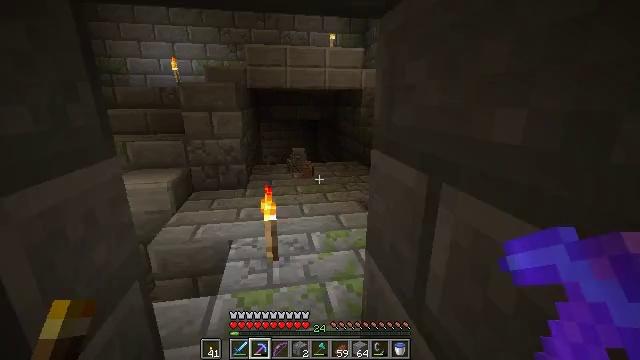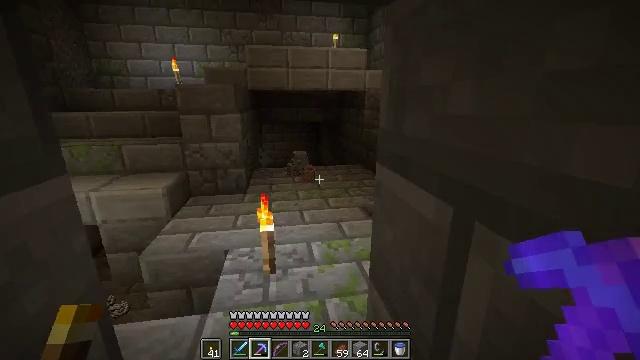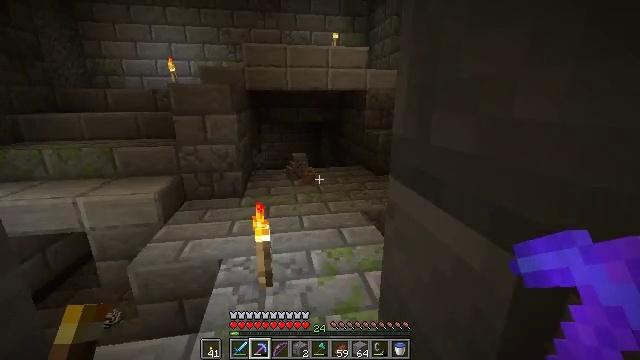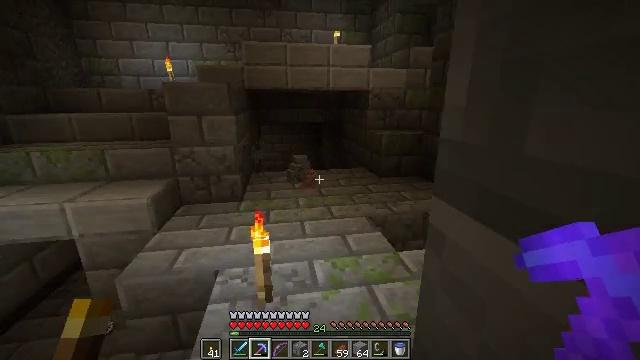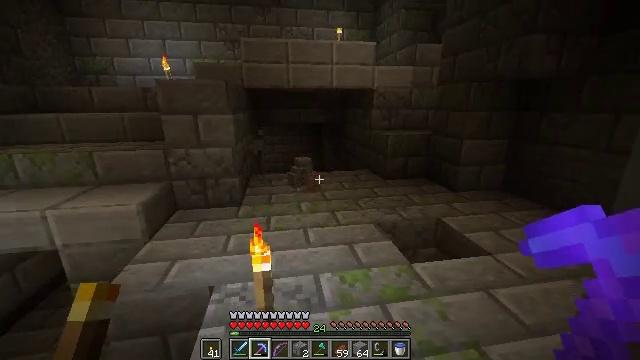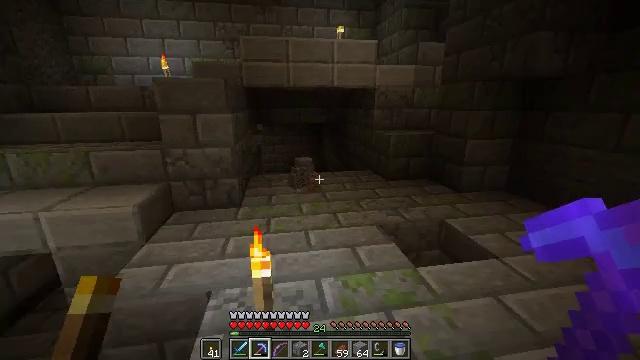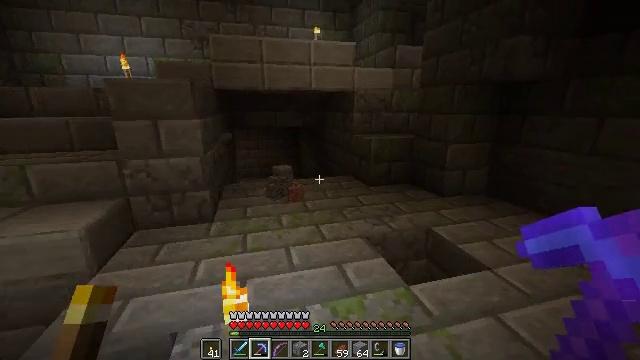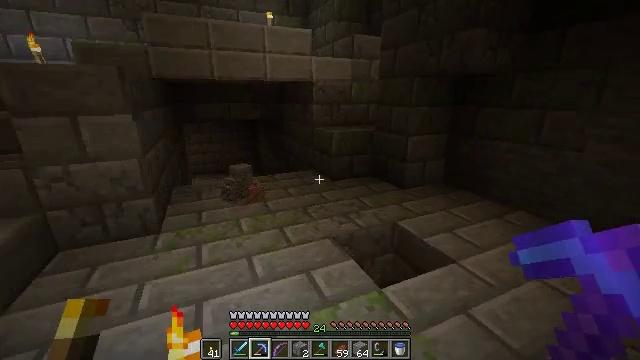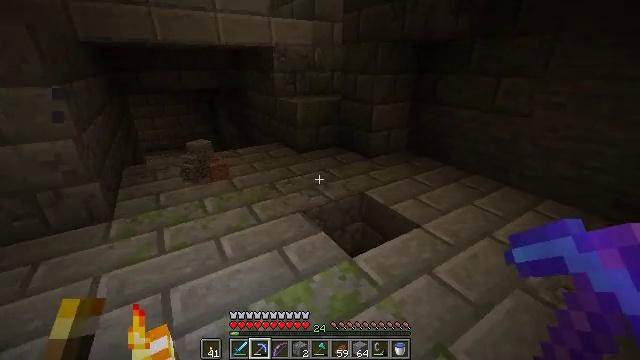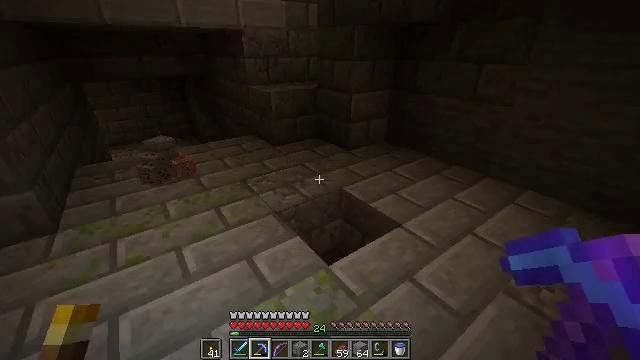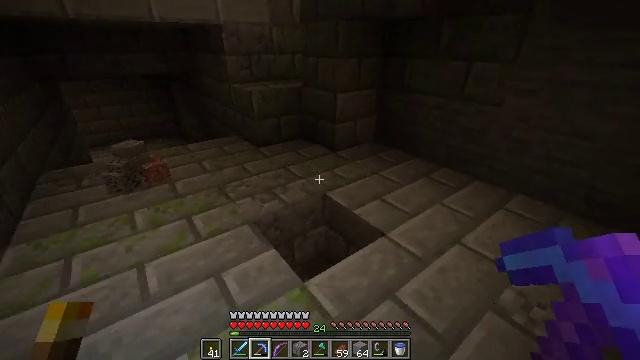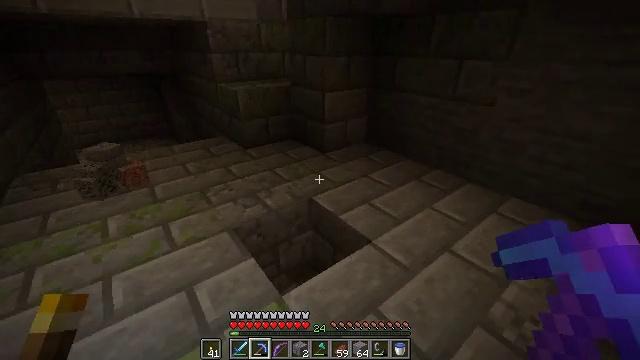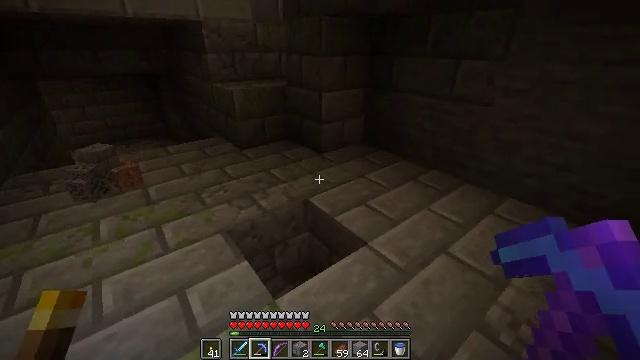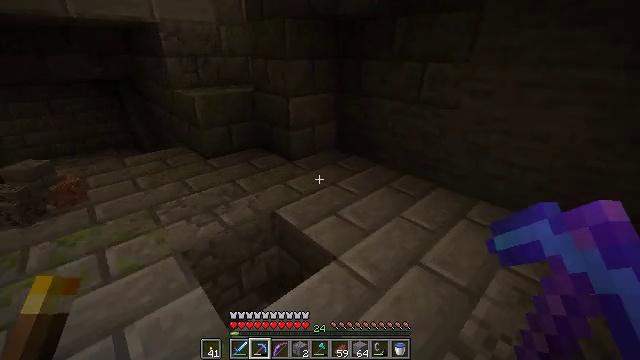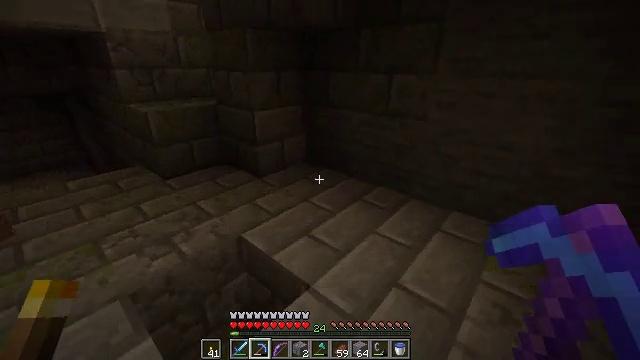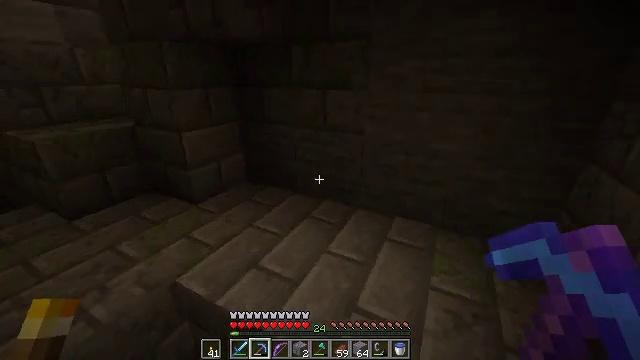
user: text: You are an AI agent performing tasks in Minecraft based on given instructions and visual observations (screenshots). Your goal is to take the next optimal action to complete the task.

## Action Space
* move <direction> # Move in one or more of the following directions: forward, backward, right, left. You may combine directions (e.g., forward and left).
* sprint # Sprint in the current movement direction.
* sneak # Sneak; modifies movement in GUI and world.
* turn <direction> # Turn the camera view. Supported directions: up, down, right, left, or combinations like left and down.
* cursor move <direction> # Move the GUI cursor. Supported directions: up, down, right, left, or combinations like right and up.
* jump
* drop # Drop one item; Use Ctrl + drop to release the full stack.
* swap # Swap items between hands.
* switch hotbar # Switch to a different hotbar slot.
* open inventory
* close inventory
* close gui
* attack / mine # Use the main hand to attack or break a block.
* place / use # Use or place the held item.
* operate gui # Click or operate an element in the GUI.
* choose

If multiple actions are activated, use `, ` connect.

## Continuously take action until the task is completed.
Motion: motion action
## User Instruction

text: Remove a cracked stone bricks from the inventory.
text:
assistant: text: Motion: move forward
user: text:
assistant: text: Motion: move forward
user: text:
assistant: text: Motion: move forward
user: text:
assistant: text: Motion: move forward
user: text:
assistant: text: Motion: move forward
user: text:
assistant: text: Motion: move forward, turn right
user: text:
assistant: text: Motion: move forward, turn right and down
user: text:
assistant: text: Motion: move forward and move right, turn right and down
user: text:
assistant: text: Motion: move forward and move right, turn right and down
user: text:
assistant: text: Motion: move forward and move right, turn right
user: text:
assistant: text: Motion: move forward and move right
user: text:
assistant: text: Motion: move forward and move right
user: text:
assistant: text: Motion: move forward, turn right
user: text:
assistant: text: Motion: move forward, sprint, turn right and up
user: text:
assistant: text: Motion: move forward, sprint, turn right and up
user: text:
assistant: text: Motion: move forward, sprint, turn right
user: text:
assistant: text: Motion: move forward, sprint, turn right
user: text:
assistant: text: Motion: move forward, sprint, turn right and up
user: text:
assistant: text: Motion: move forward, sprint, turn right
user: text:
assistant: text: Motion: sprint, turn right
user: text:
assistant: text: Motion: turn right
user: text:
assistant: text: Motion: turn right
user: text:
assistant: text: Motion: turn right
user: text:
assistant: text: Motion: no_op
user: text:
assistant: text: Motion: turn left and down
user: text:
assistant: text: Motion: turn left
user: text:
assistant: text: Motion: turn left and up
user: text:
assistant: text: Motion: turn left
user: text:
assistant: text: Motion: no_op
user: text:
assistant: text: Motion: move right